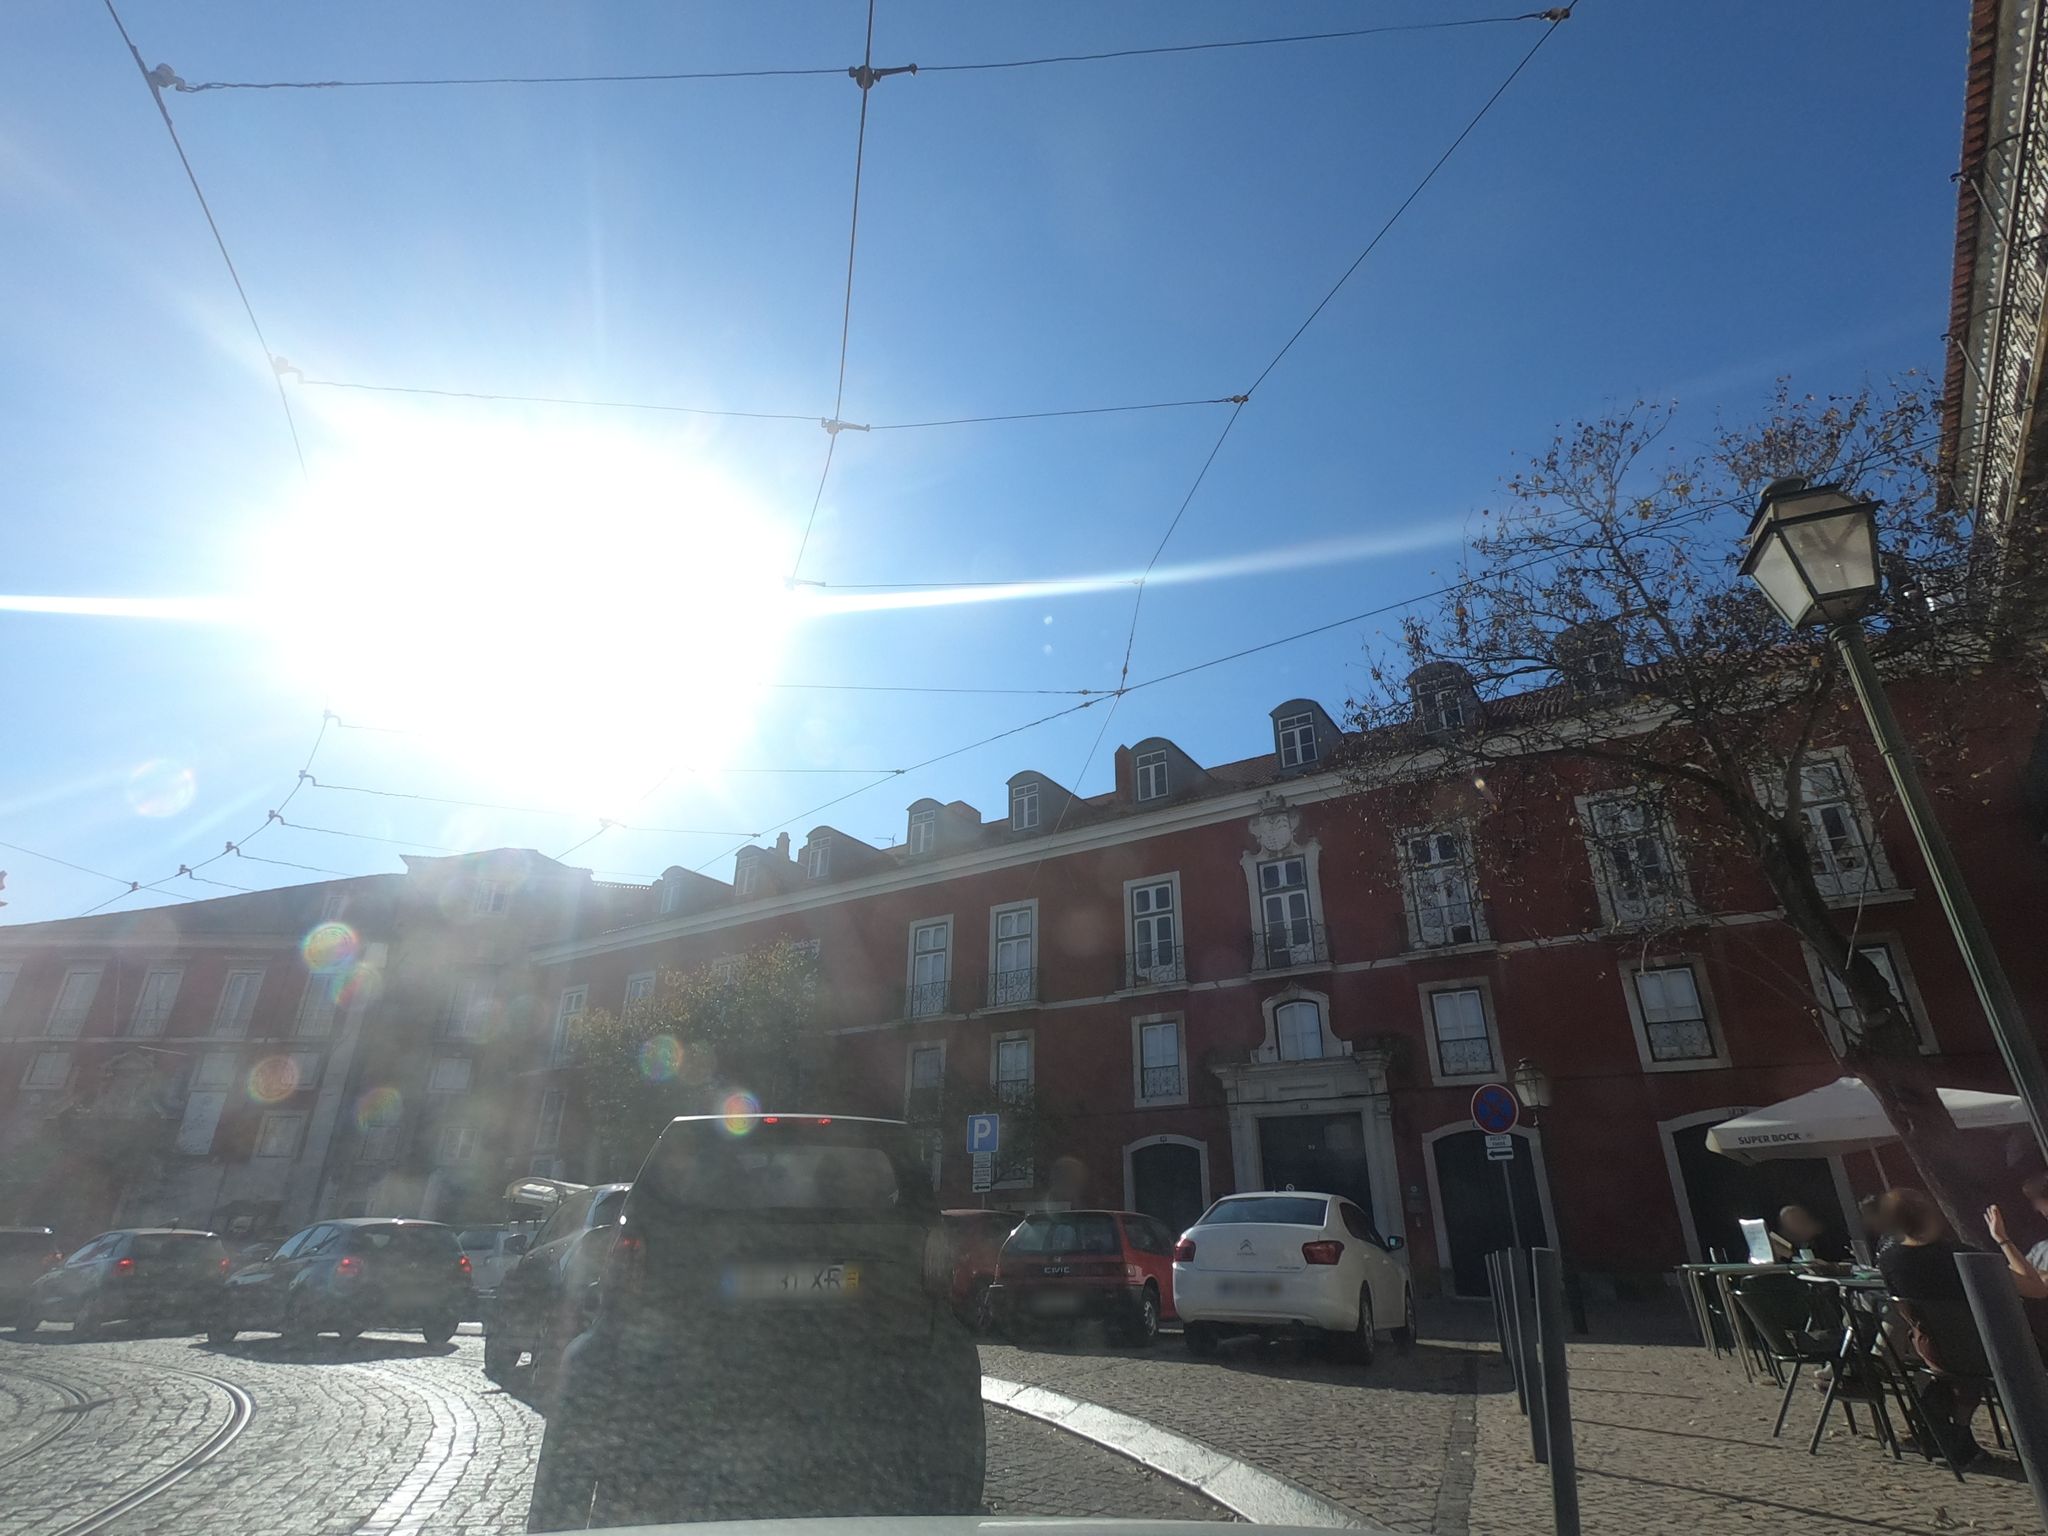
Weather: snowy
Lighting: day
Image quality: good
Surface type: driving surface
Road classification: footway, steps, pedestrian, residential
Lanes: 2
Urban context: urban centre
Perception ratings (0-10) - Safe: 0.81, Lively: 5.97, Beautiful: 4.23, Boring: 8.34, Depressing: 7.23, Wealthy: 6.5